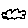
Label: cloud